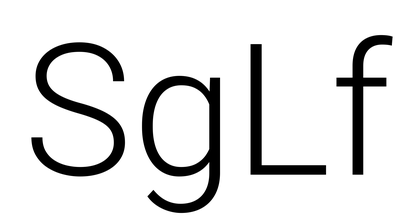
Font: Roboto_Light